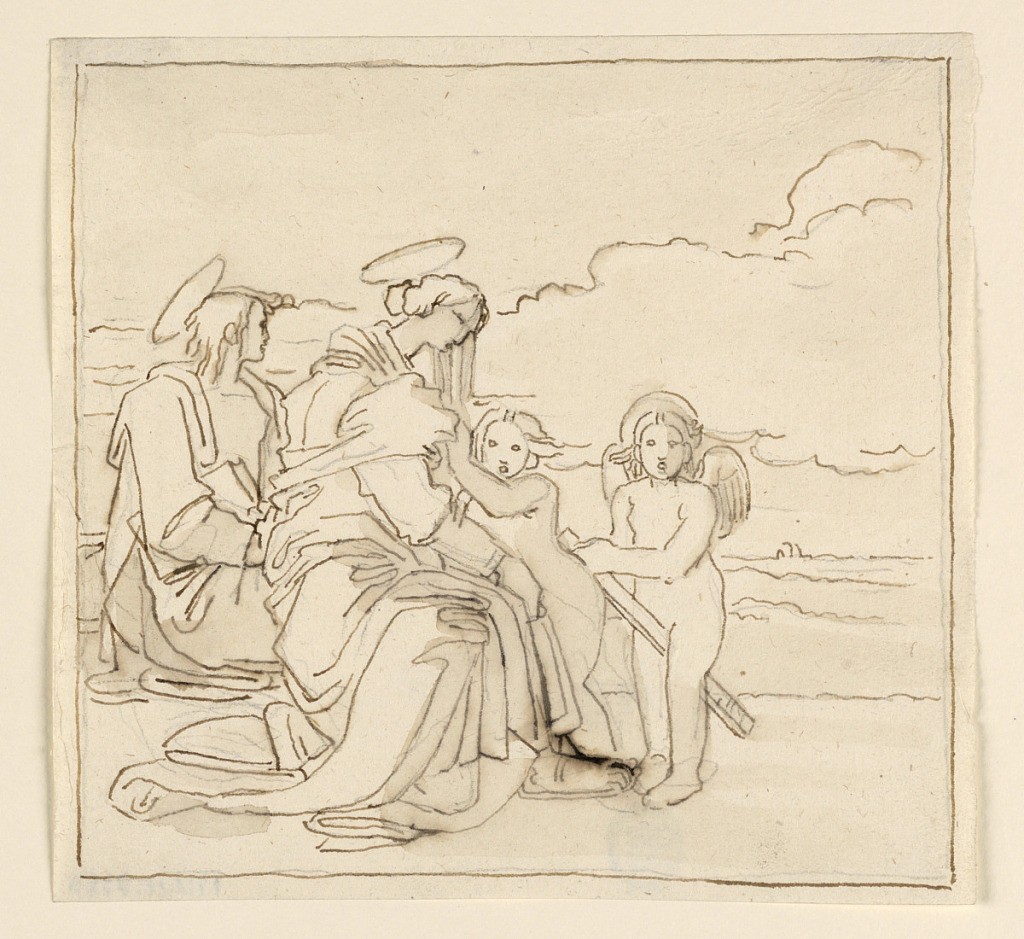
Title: The Virgin with the Child, an Angel, and a Seated Girl
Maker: Fortunato Duranti, Italian, 1787 - 1863
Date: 1800–1825
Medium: Graphite, brush and brown ink on paper
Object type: Drawing
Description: The Virgin, turned toward right, kneels upon her left knee. The Infant stands beside her as if craving protection. An angel, standing beside, at right; at left sits a girl with a book in her right hand. Framing line.